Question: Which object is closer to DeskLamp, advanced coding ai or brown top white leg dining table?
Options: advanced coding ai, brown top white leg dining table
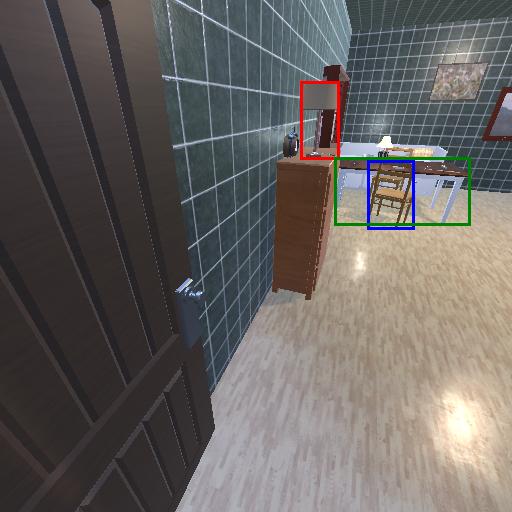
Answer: advanced coding ai